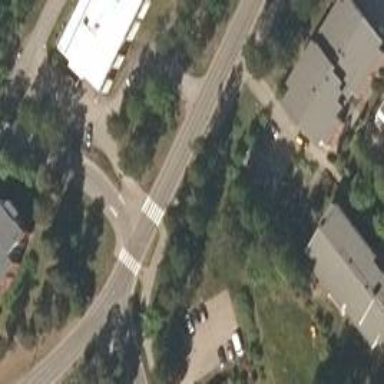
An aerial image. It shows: Zebra crossing on asphalt path.